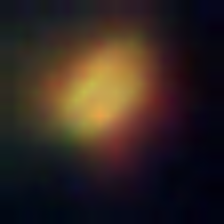
Taxon: NanoPlankton
Group: Other